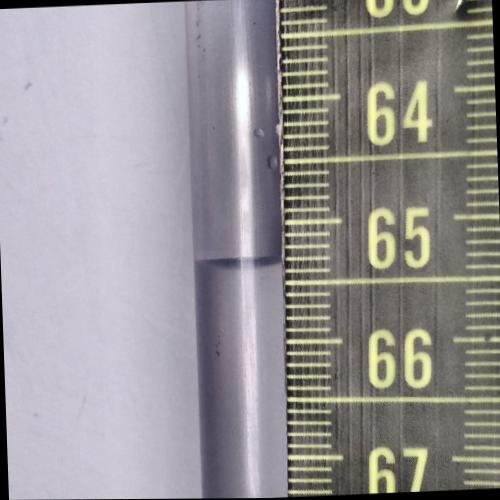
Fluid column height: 65.3 cm